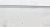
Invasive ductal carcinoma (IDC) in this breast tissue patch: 0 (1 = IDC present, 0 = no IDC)